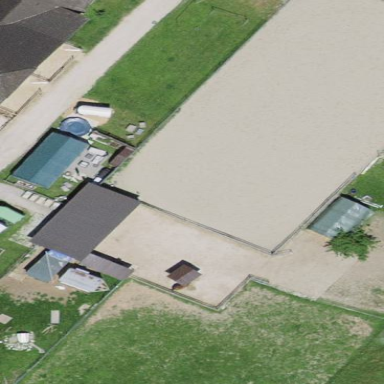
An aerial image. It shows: Equestrian sports pitch with sandy surface for leisure land activities.